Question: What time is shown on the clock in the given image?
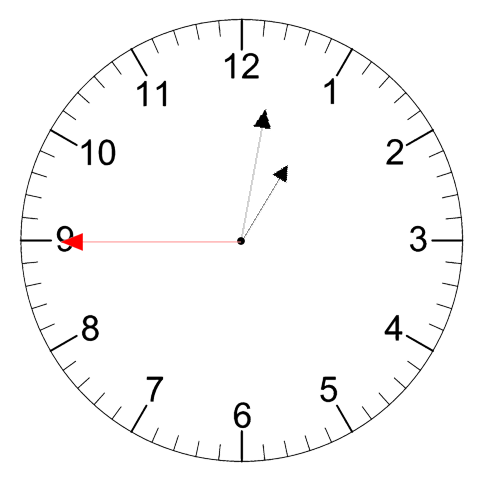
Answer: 01:01:45